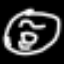
Label: donut